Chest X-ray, PA view. Patient: 56 years old, sex F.
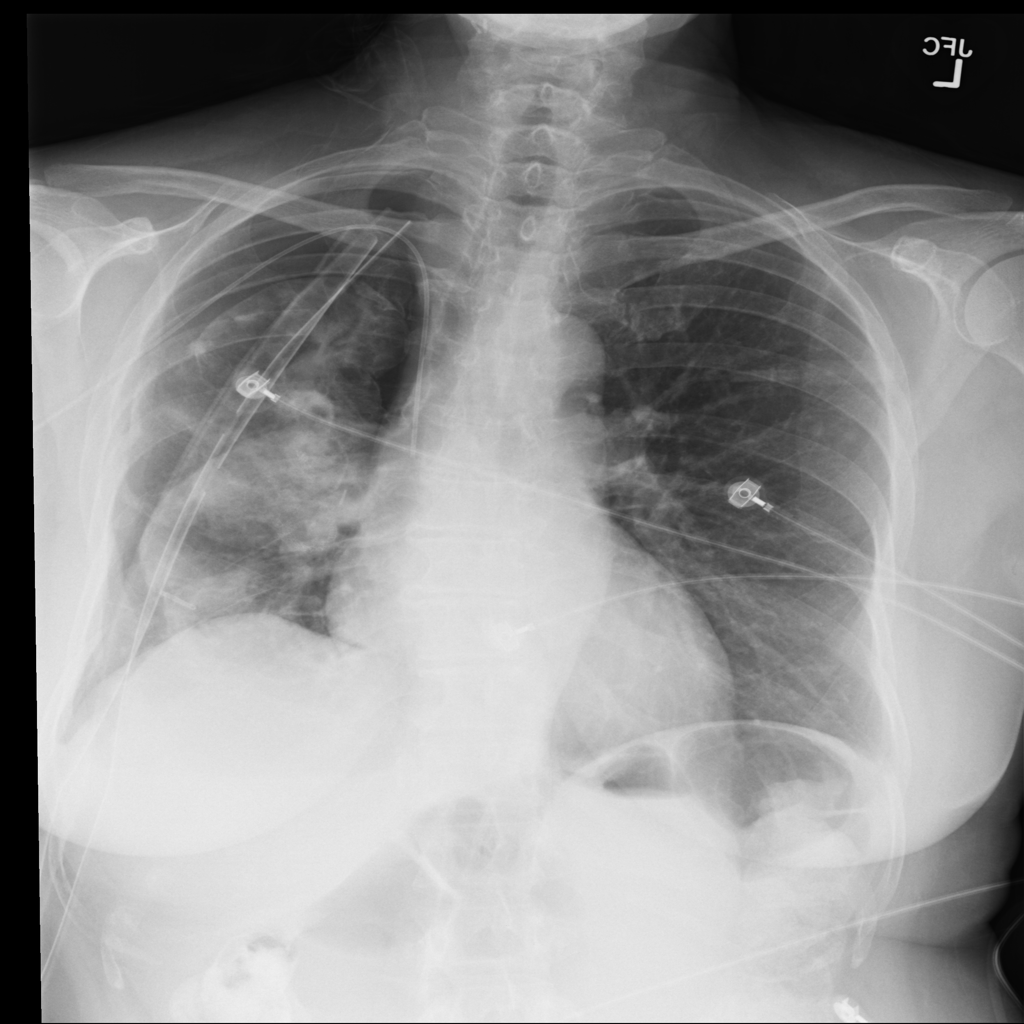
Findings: Nodule, Pneumothorax